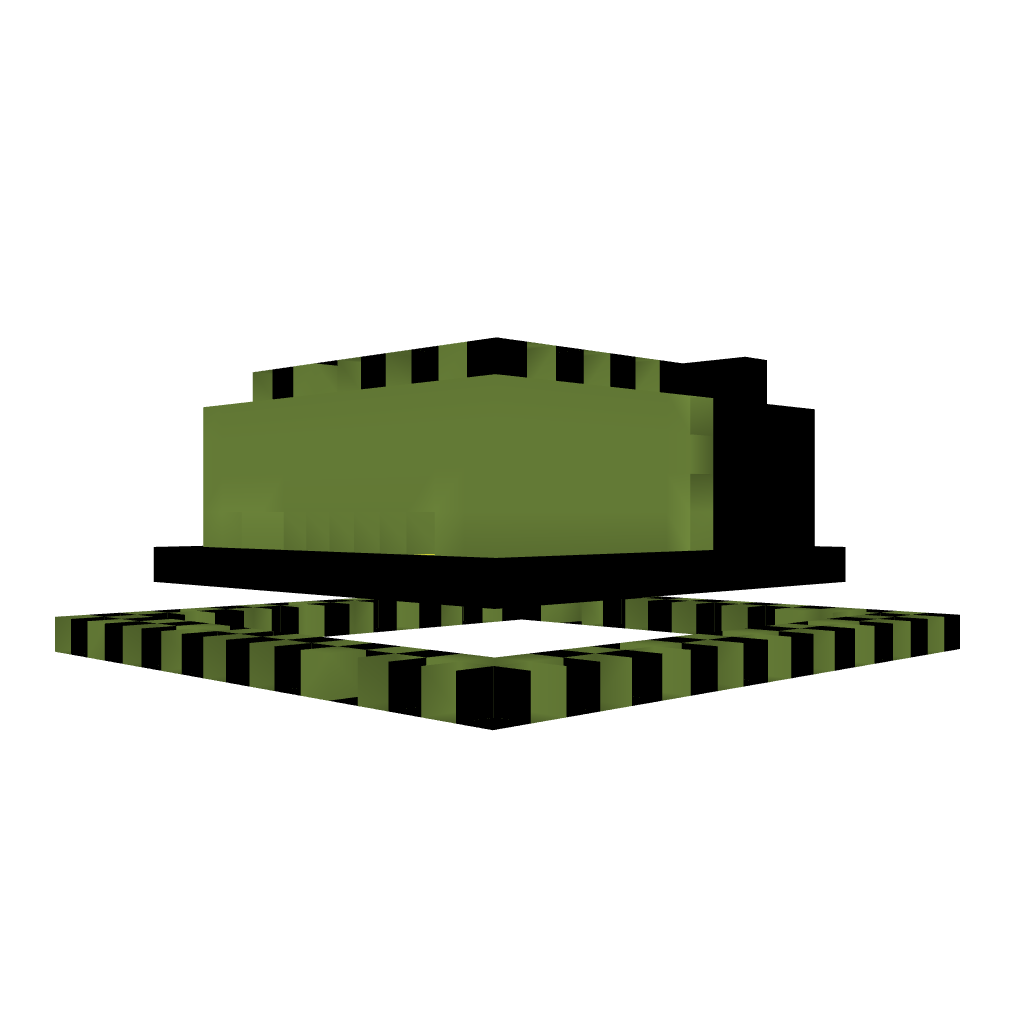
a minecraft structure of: Studio 001 bad low quality